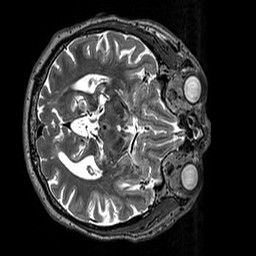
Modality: T2w
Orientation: axial
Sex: male
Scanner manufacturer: siemens
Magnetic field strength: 3 T
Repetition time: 3.2 s
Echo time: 0.409 s